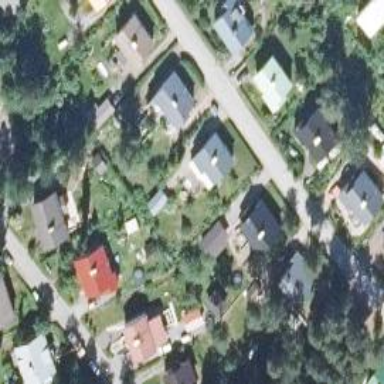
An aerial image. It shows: Residential area.